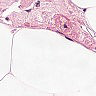
Metastatic tissue present: no